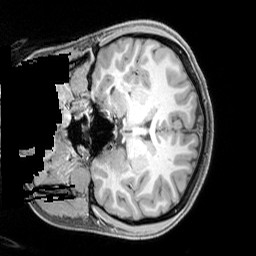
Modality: T1w
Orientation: coronal